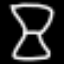
Label: hourglass